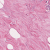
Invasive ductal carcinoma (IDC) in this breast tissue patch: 0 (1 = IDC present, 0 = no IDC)